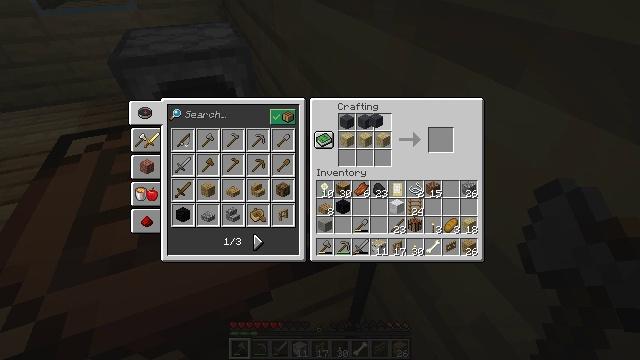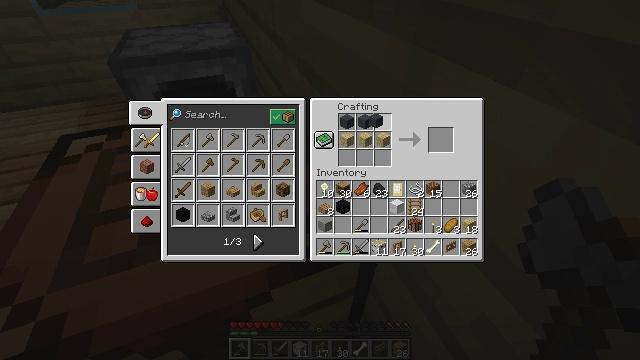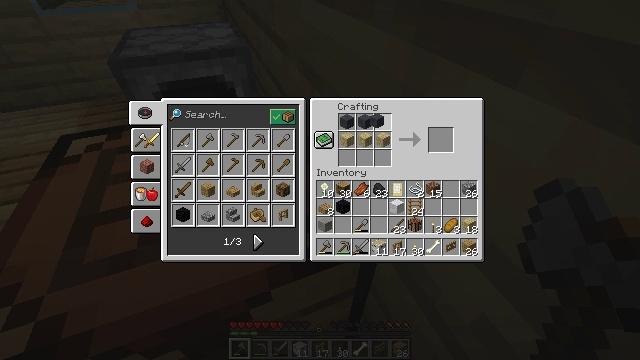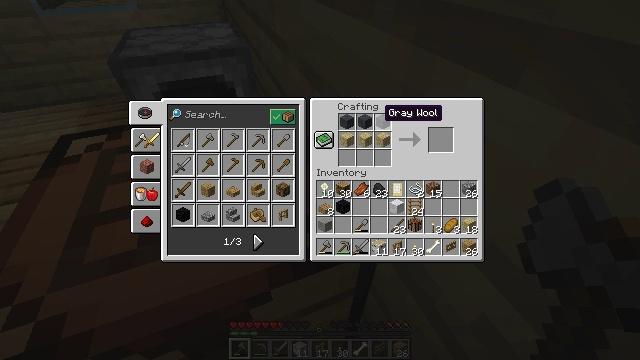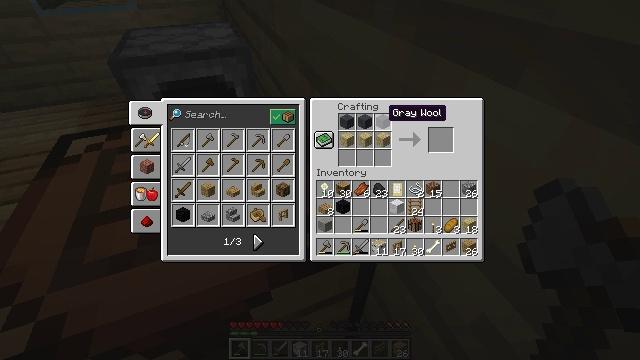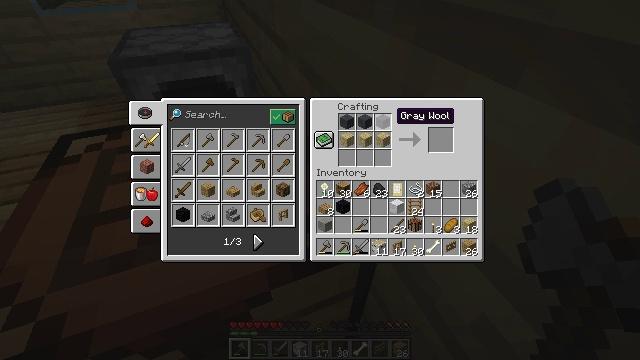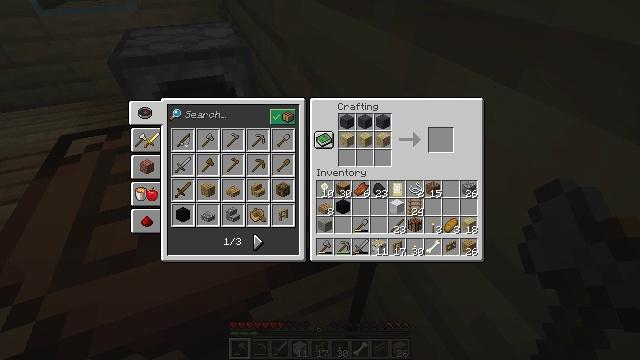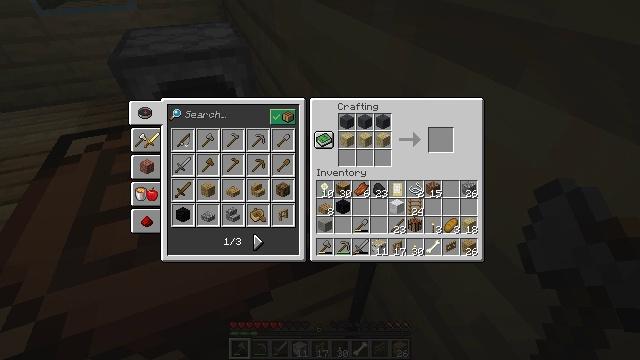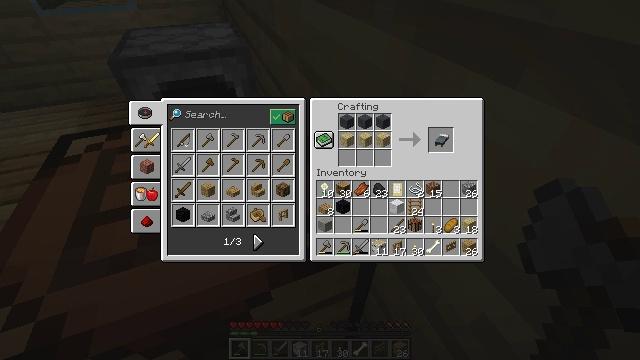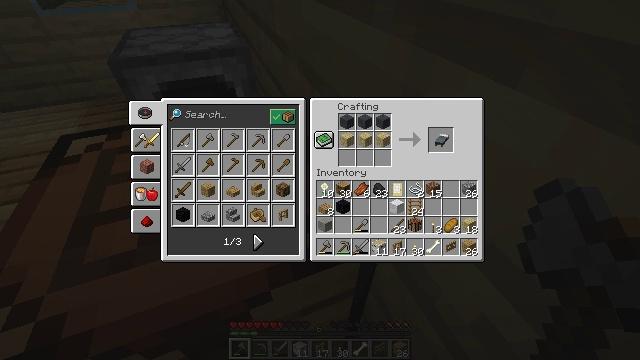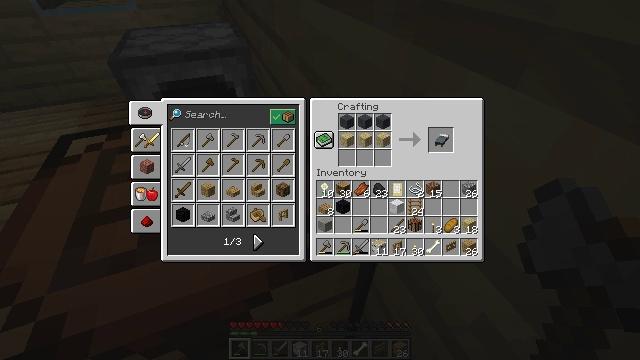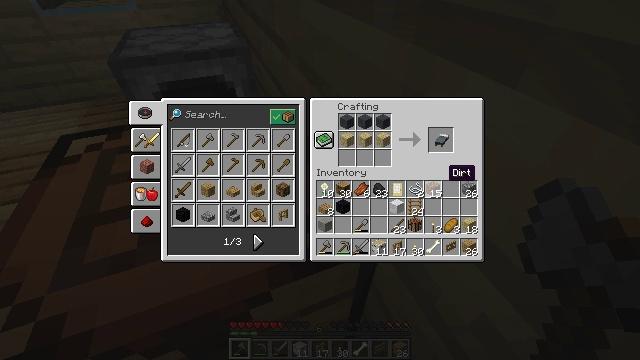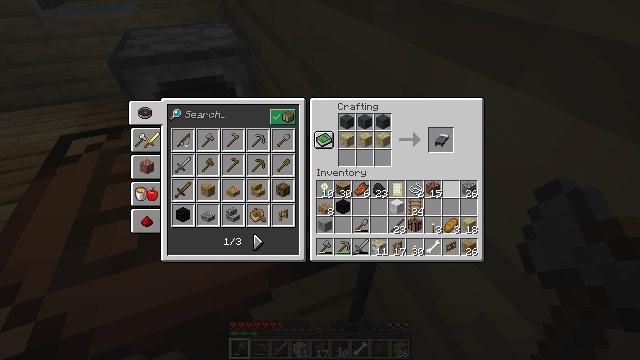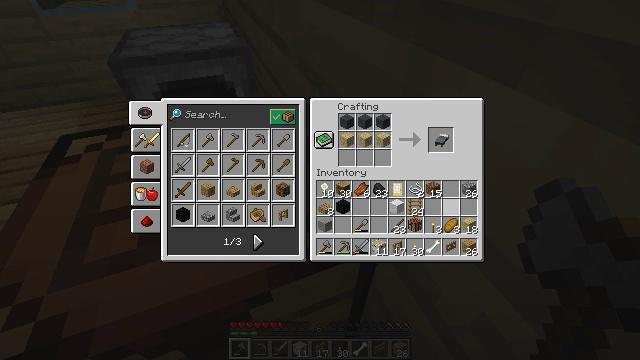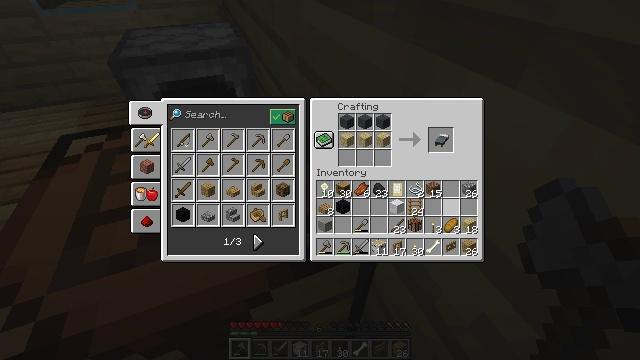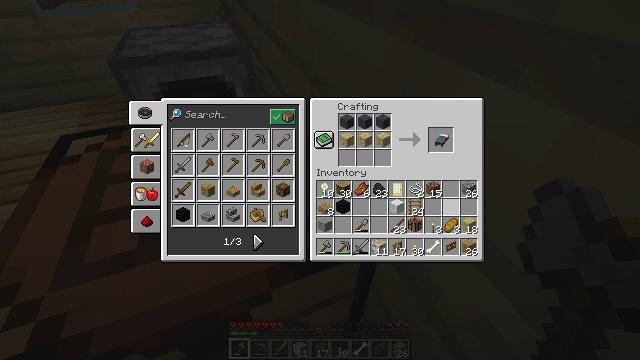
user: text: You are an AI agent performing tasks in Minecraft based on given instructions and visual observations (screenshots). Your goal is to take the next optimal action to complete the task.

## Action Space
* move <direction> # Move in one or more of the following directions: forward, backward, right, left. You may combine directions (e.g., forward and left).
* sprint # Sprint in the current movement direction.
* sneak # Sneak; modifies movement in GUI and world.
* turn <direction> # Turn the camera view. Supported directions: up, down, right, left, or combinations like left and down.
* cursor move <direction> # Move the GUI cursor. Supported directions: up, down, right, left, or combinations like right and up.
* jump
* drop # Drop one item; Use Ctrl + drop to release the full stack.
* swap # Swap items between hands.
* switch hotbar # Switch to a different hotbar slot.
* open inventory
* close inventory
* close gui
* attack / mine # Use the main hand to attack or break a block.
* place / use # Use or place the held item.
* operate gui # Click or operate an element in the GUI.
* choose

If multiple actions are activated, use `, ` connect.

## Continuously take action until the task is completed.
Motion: motion action
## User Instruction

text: Open the crafting table to craft a gray bed.
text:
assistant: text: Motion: choose
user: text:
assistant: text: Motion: choose
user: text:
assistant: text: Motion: no_op
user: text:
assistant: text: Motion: no_op
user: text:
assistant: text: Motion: cursor move right
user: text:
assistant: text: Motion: cursor move right
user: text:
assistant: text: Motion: cursor move right and down
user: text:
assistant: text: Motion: no_op
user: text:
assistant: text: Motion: cursor move down
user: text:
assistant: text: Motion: cursor move right and down
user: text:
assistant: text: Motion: cursor move down
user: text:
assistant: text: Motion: no_op
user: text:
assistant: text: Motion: cursor move down
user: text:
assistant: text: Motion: no_op
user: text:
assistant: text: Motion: no_op
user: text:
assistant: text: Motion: no_op
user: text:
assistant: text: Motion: no_op
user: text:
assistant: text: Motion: no_op
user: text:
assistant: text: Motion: no_op
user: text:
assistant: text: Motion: cursor move up
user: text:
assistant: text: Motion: cursor move up
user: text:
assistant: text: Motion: cursor move up
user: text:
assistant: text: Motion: no_op
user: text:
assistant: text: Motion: no_op
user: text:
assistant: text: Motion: no_op
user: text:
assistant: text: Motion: no_op
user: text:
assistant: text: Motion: no_op
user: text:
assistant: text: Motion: no_op
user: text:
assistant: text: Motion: no_op
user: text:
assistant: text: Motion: operate gui